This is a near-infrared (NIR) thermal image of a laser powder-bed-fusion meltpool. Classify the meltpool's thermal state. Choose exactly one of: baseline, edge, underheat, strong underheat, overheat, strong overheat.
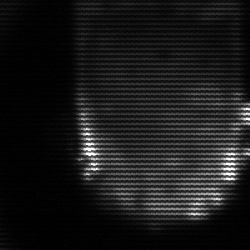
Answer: baseline